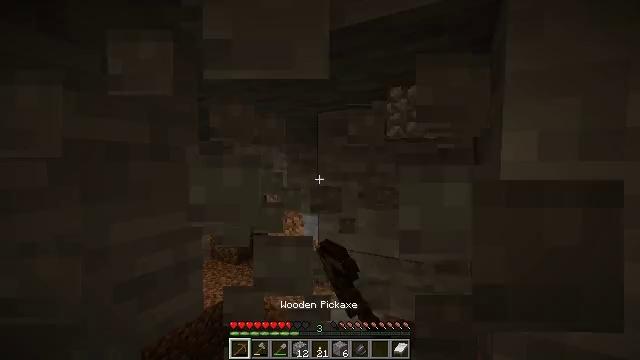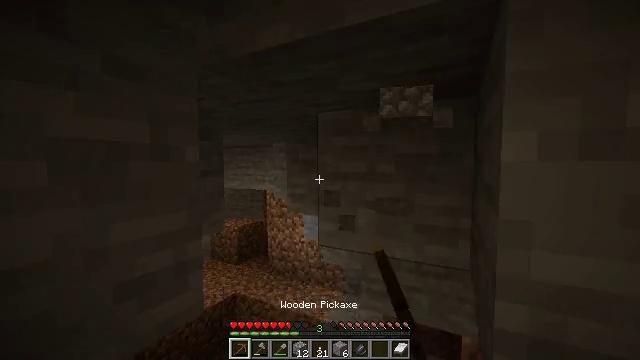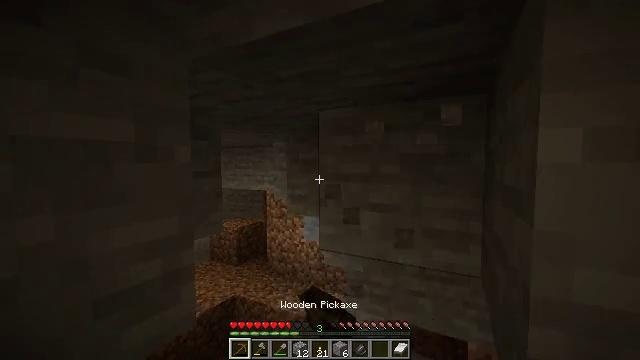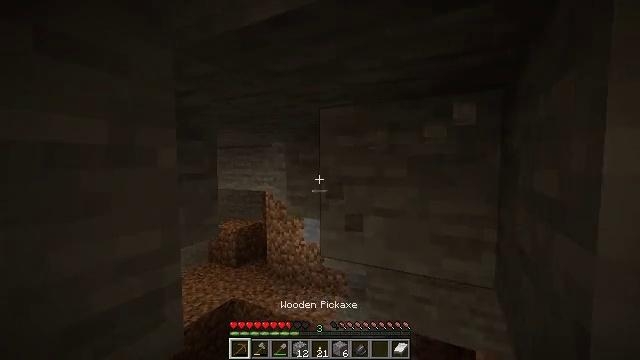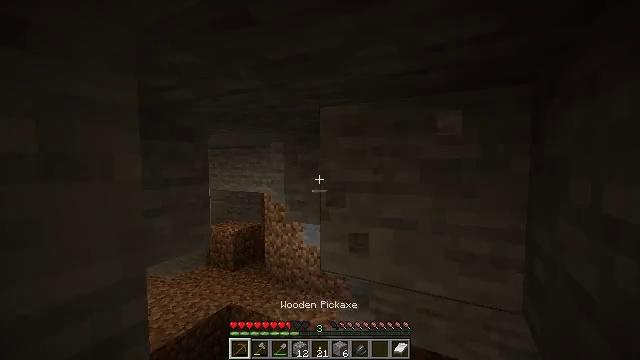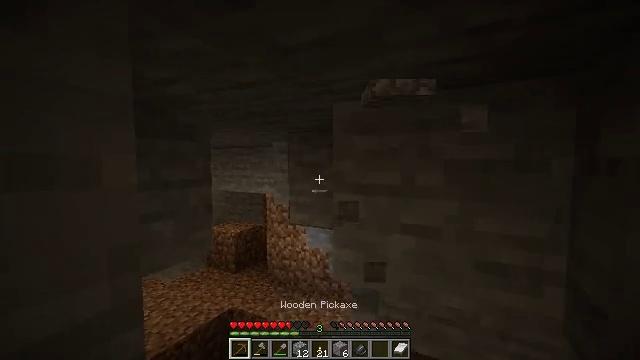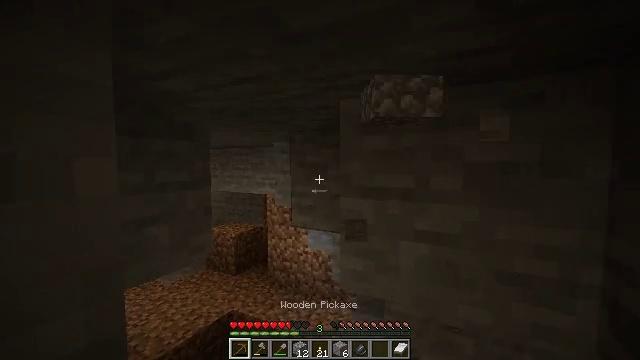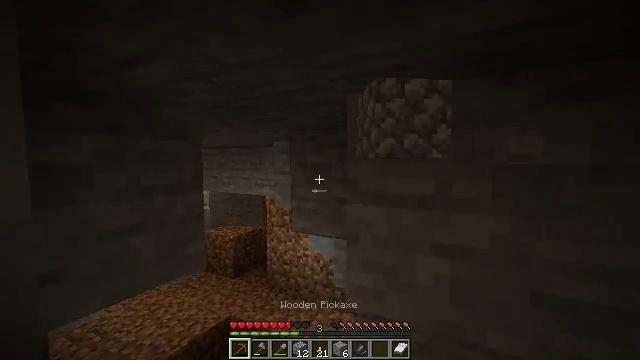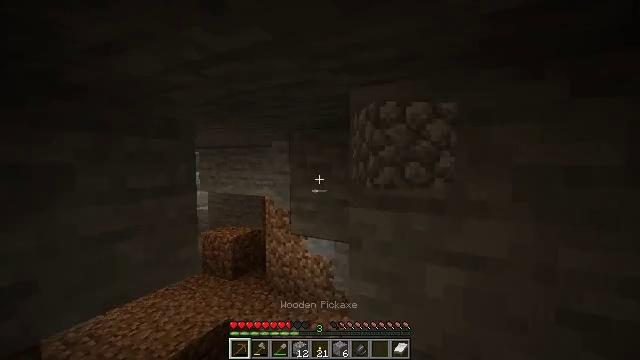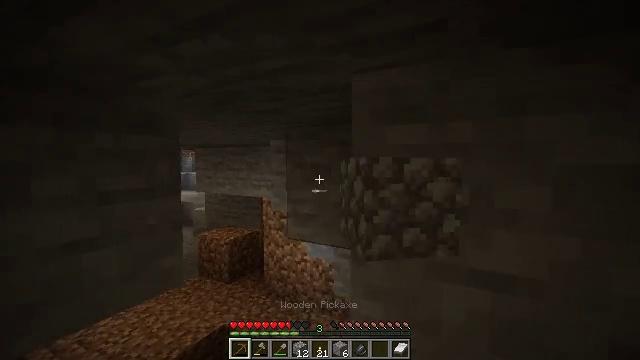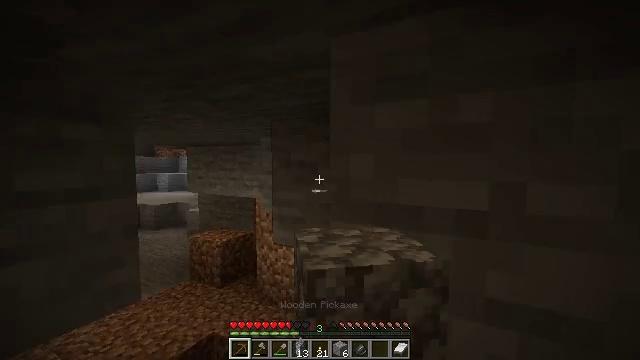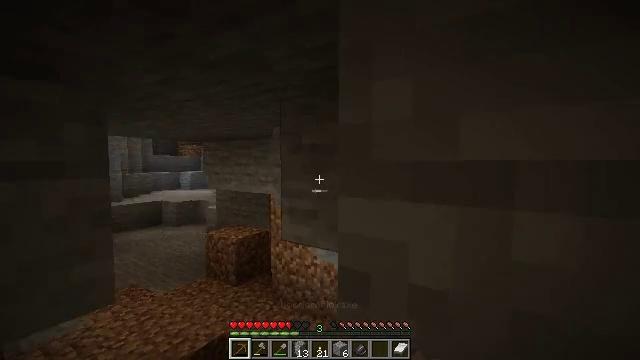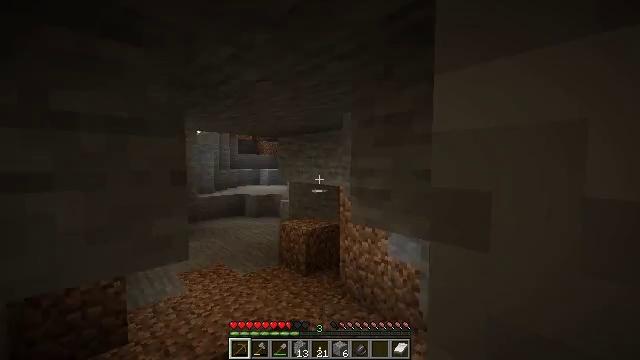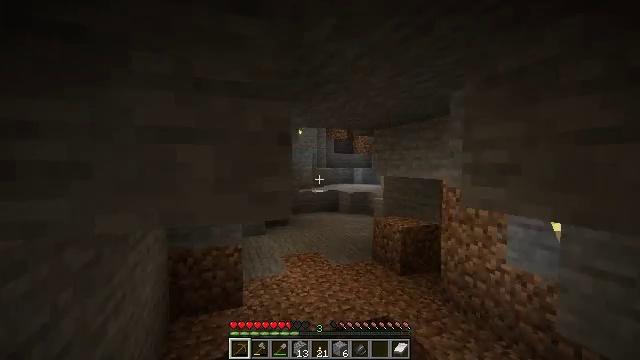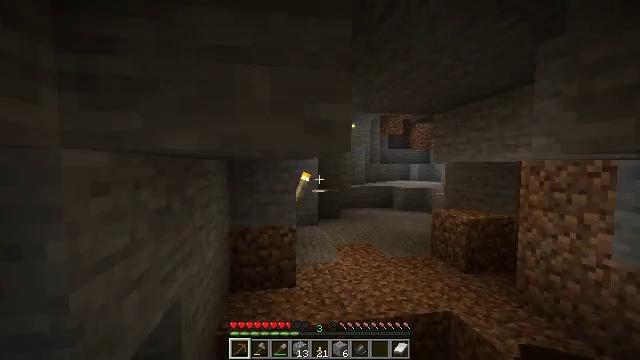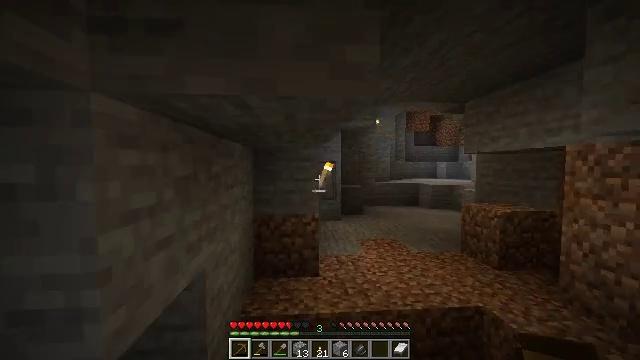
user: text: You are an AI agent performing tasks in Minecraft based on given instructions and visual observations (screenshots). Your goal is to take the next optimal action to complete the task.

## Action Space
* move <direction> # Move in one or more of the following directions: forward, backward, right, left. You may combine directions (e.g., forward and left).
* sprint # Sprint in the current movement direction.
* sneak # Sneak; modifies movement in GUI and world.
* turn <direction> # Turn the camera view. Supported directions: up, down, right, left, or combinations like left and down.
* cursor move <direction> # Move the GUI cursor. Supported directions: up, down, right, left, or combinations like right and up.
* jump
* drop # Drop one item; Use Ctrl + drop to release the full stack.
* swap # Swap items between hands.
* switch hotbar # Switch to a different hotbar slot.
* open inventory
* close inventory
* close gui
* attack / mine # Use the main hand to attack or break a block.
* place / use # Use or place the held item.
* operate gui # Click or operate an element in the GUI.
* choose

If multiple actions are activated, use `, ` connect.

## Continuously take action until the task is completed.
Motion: motion action
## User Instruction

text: Destroy the wall torch to gather it.
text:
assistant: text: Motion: attack / mine
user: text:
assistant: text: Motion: move forward, attack / mine
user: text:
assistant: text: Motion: move forward
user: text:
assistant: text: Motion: move forward
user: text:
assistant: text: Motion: move forward
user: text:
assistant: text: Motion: move forward
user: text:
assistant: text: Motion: move forward
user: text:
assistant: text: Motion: move forward
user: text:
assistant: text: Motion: move forward
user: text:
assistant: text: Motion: move forward
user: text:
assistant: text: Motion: move forward, turn left
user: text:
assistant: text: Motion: move forward, turn left
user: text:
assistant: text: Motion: move forward, turn left
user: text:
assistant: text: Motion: move forward, turn left
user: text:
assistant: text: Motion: turn left
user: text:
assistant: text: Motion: turn right
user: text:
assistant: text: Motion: no_op
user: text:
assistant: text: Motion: no_op
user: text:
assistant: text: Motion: no_op
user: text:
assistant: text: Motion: turn right
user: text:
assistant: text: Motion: move forward, turn right
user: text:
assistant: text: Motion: move forward, turn right and up
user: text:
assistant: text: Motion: move forward, turn right and up
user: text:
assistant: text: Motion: move forward
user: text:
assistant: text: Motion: move forward
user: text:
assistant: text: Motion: move forward
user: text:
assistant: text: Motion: move forward
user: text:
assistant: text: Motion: move forward
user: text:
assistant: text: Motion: move forward
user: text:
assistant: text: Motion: move forward